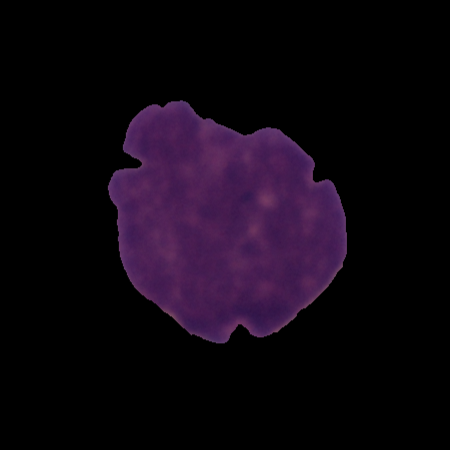
Label: cancer